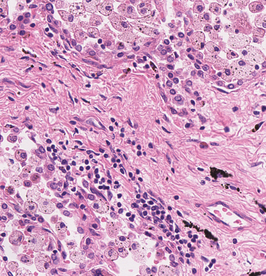
Tumor epithelial tissue: yes
Tumor-associated stroma tissue: yes
Normal tissue: no